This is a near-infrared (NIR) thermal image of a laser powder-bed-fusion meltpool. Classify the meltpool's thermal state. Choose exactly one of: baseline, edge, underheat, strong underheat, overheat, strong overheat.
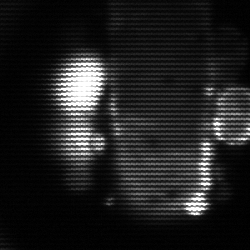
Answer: strong underheat